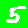
Digit: 5